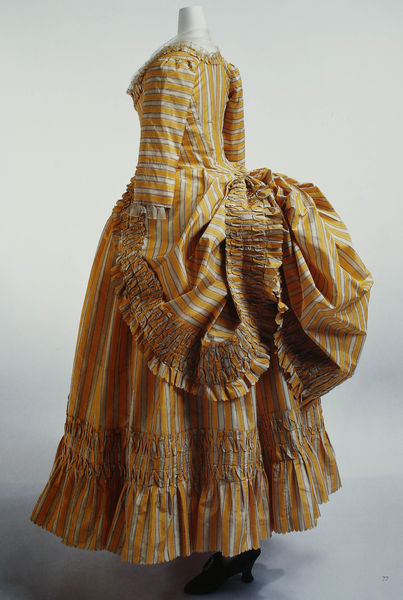
Titel: Kleid (Robe à la polonaise)
Standort: Kyoto (Japan)
Institution: Kyoto Costume Institute
Schlagwörter: blau, schatten, weiß, frauen, gelb, ocker, ausschnitt, braun, frankreich, frau, grau, hintergrund, kleid, licht, orange, rücken, schwarz, dame, mode, muster, rock, schleife, alt, barock, falten, kleidung, kragen, lang, spitze, ärmel, hals, boden, gewand, gold, stickerei, stoff, kind, saum, spitzen, dekoltee, rokoko, seide, taille, japan, rückenansicht, sommer, modell, schuhe, tüll, bordüre, gestreift, streifen, rüsche, rüschen, drapierung, raffung, abendkleid, foto, fotografie, photographie, hacken, gesäss, unterrock, hinten, schnitt, stof, quer, schuh, puppe, photo, china, kurzärmelig, tageskleid, absätze, plissee, volant, absatz, gerafft, volants, gewebe, textil, fotographie, design, baumwolle, bauschig, kopflos, krinoline, reifrock, längs, unbequem, ballkleid, turnüre, cul, gebauscht, genäht, aufwendig, modepuppe, kyoto, damenkleid, vollant, aufgebauscht, barockkleid, frauenkleider, tull, frauenkleidung, stöckelschuh, achuhe, dreiviertelarm, fauenmode, tournure, merkwürdig, po, weisse streifen, barock vielleicht, nicht mädchenhaft, frauengewand, ael, schuh#